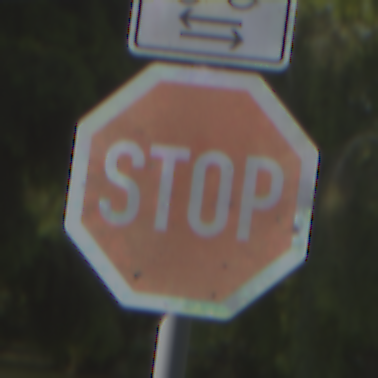
Verkehrszeichen: Stop
Zusatzzeichen oben: RichtungsangabeDurchPfeile9
Umgebung: Outdoor, Suburban
Tageszeit: SunriseSunset
Wetter: PartlyCloudy
Licht: Natural
Jahreszeit: NotSpecified
Kontrast: MediumContrast